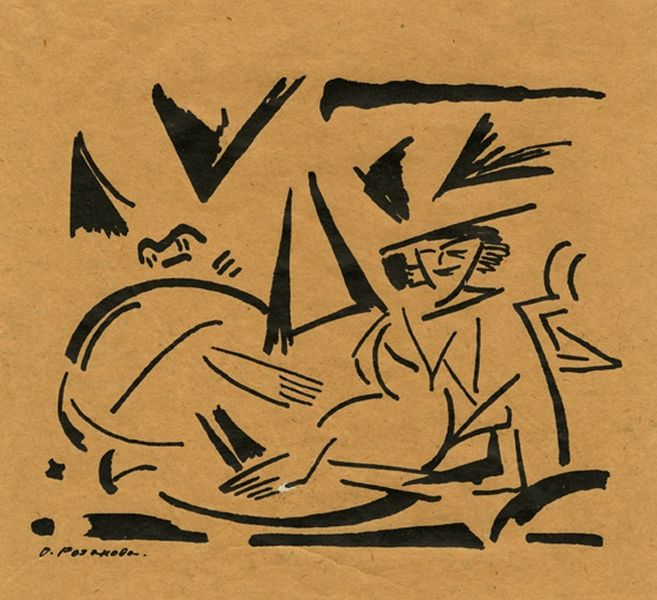
Titel: A Portrait of Rozanova's Sister Anna, A Portrait of Rozanova's Sister Anna
Künstler: Ol’ga Rozanova
Standort: Amherst (Massachusetts, USA)
Institution: Mead Art Museum, Amherst College
Schlagwörter: körper, weiß, gelb, frau, hut, schwarz, skizze, zeichnung, gesicht, mensch, hände, figur, füße, papier, liegen, bogen, studie, abstrakt, formen, linien, bögen, tusche, geld, entwurf, geometrisch, dreiecke